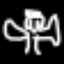
Label: angel